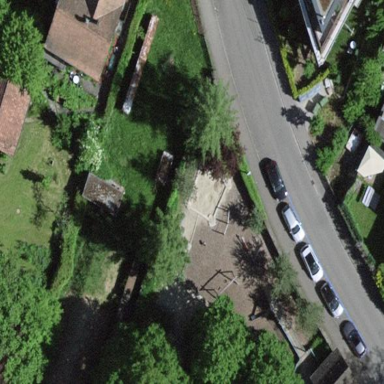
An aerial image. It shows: Playground area for leisure land.